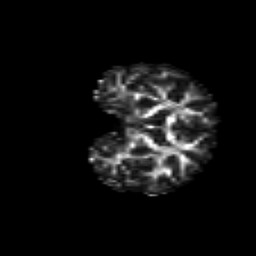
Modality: FA
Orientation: coronal
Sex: female
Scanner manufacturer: siemens
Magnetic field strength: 3 T
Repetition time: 5 s
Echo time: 0.071 s